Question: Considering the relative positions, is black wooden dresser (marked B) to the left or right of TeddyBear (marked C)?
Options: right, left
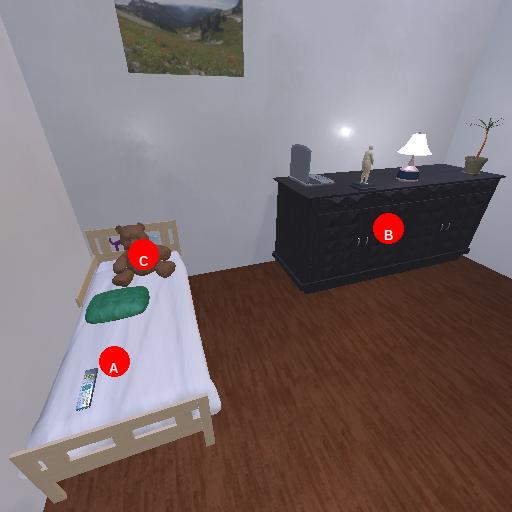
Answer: right